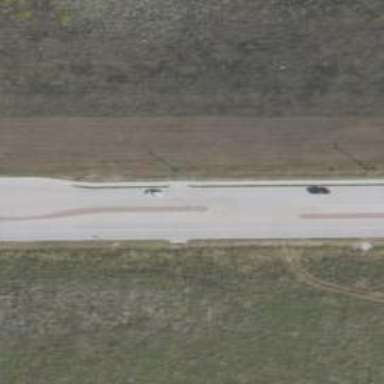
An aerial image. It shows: Secondary link road.